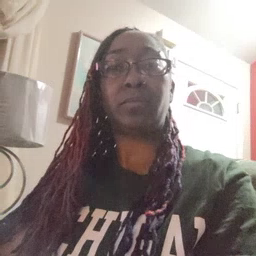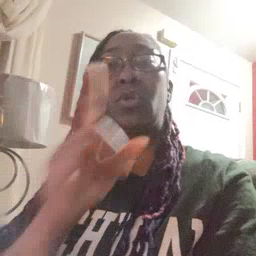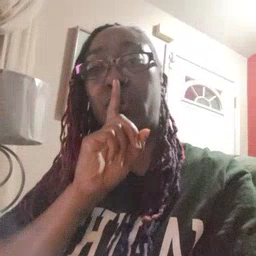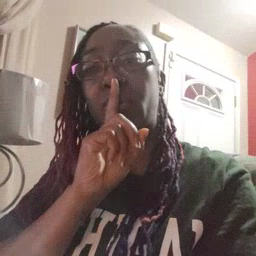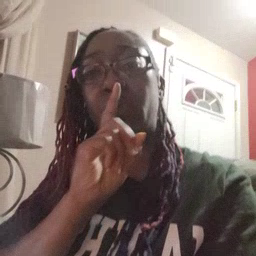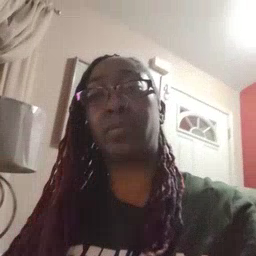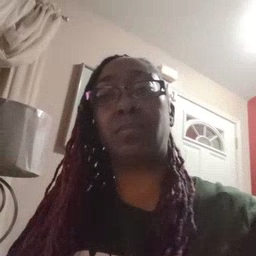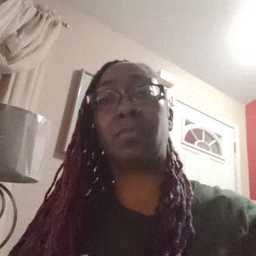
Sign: shhh